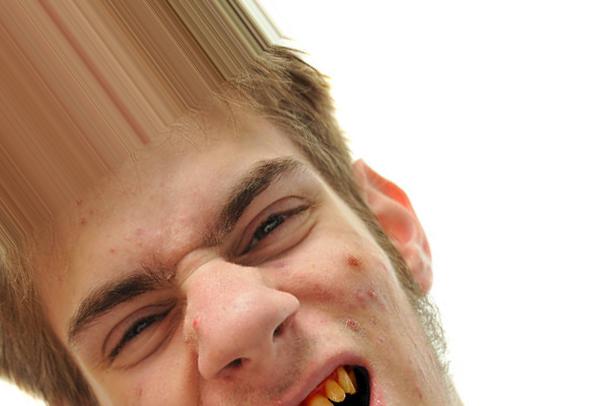
Condition: Tooth Discoloration